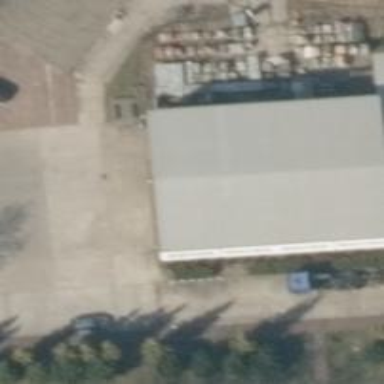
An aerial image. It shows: Industrial building.